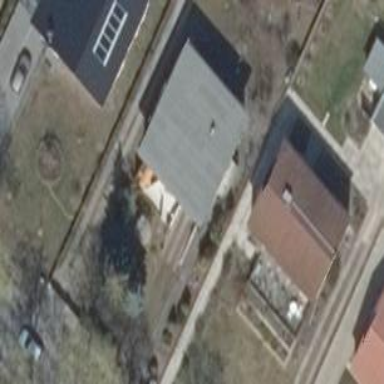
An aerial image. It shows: Building with flat roof.